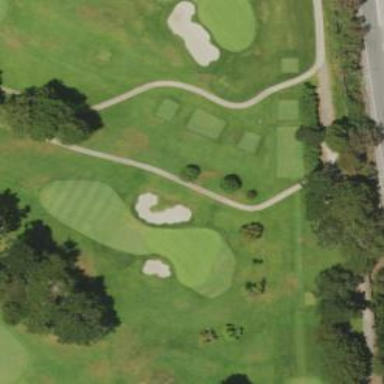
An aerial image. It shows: Golf hole.